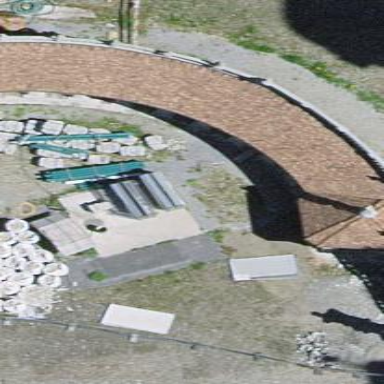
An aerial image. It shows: Gabled roof with roof tiles. The roof orientation is along the building structure.